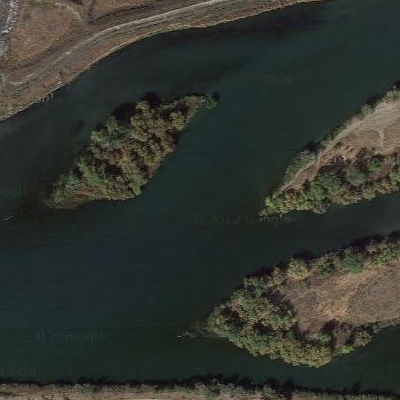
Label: RiverLake